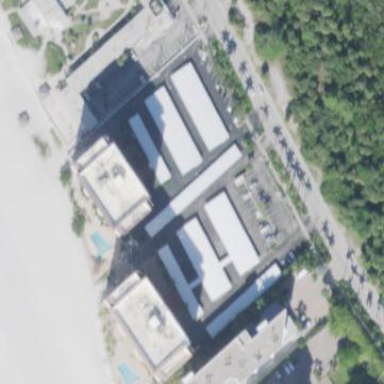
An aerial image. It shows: Hotel building.